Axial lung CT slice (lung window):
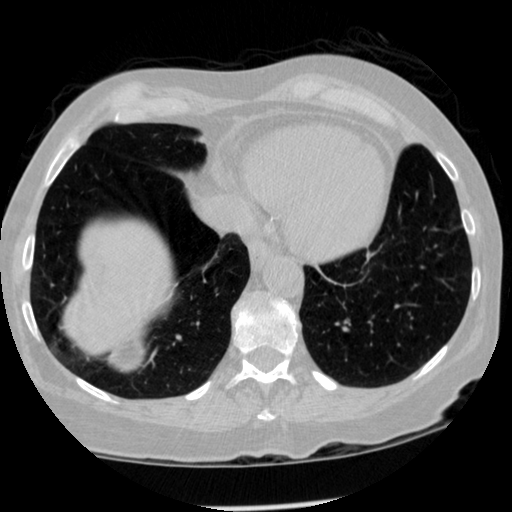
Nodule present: no